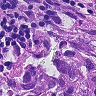
Metastatic tissue present: yes